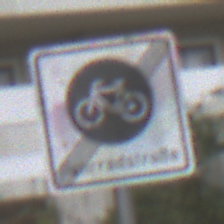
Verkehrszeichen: EndeFahrradstrasse
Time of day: Midday
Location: Outdoor (Urban)
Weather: Overcast
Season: NotSpecified
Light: Natural